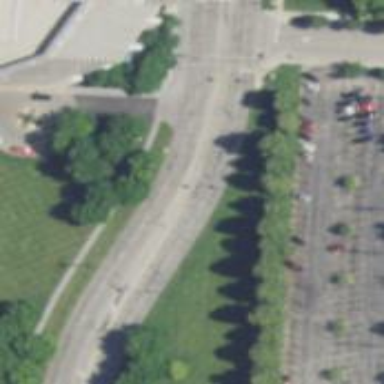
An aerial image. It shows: Dash road marking.